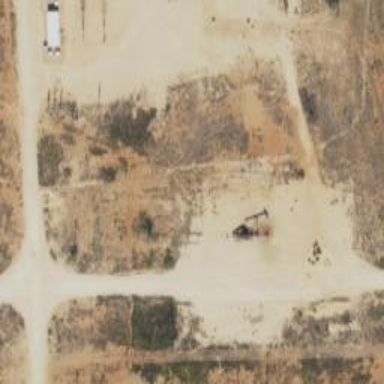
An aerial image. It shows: Petroleum well.